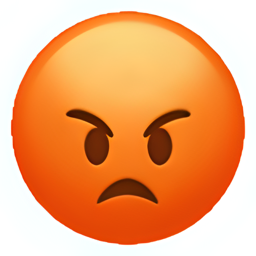
Name: pouting face
Emoji: 😡
Group: Smileys & Emotion
Sub-group: face-negative